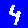
Digit: 4